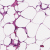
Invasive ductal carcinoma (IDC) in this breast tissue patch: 0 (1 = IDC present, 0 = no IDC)